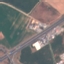
Land use / land cover: Highway